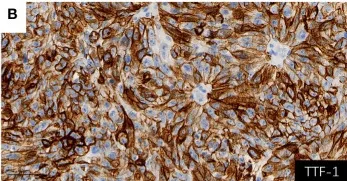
TTF-1.
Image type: pathology (immunostaining)